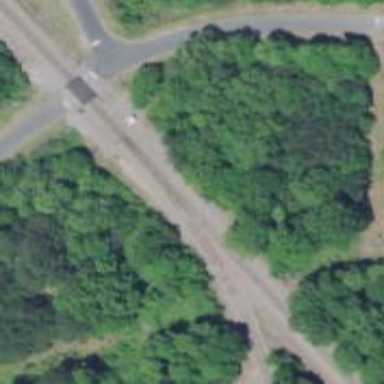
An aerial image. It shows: Railway spur junction.